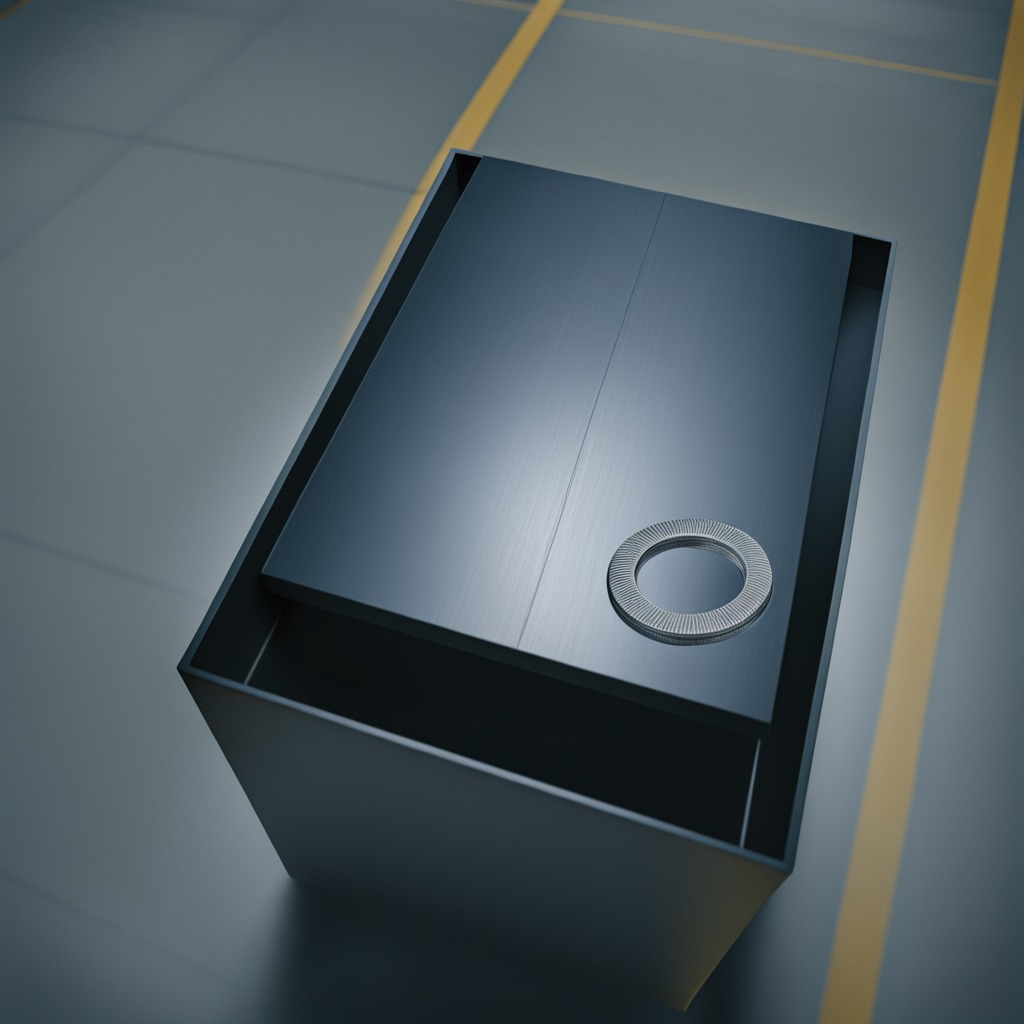
A flat metal washer lying on a toolbox surface in an airplane hangar workshop.